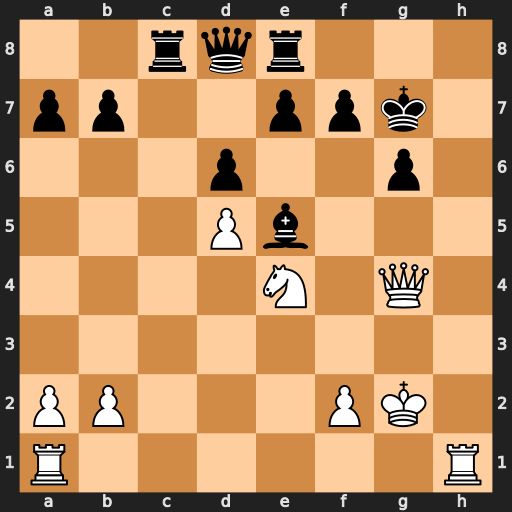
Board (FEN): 2rqr3/pp2ppk1/3p2p1/3Pb3/4N1Q1/8/PP3PK1/R6R
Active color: w
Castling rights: -
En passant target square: -
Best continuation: Ng5 Rh8 Rxh8 Qxh8 Rh1